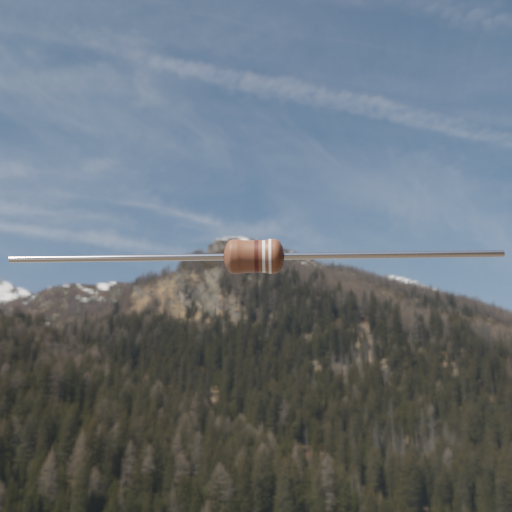
Resistor colour bands (in order): brown, white, white